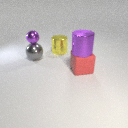
large gray metal sphere to the left of large red rubber cube